Interaction volume radius: 10 \u00c5
Interaction volume height: 25 \u00c5
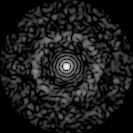
Disorder parameter: 0.8305